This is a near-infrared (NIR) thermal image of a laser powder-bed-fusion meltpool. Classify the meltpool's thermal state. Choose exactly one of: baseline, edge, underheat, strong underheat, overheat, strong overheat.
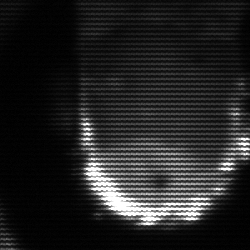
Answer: baseline